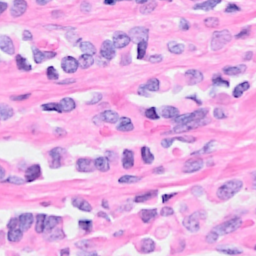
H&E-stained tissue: Breast